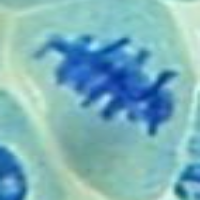
Label: metaphase